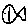
Label: fish